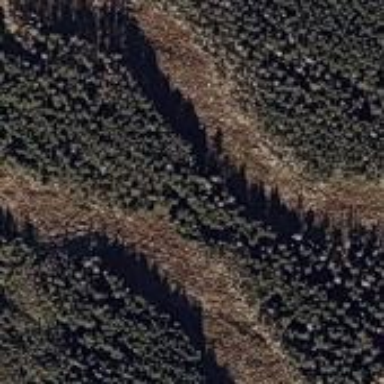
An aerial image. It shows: Coniferous forest area.